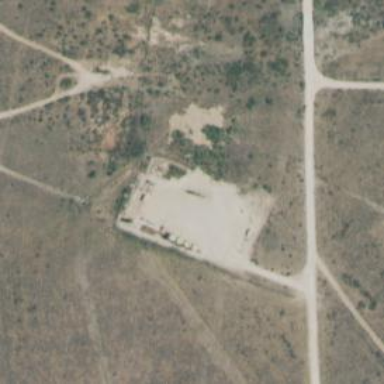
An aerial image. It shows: Petroleum well.